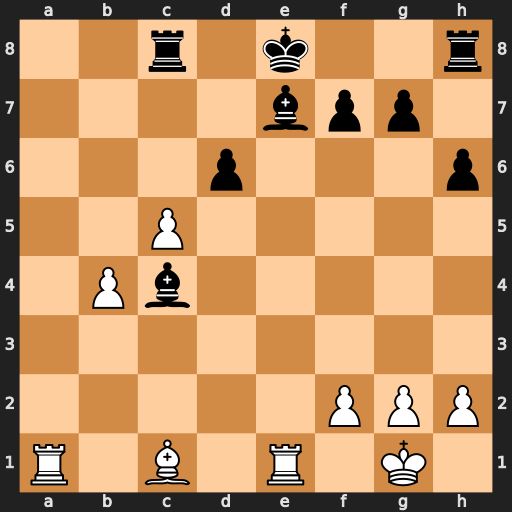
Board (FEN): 2r1k2r/4bpp1/3p3p/2P5/1Pb5/8/5PPP/R1B1R1K1
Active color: w
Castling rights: k
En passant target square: -
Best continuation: cxd6 Be6 dxe7